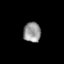
Tissue: lung
Cell type: Epithelial cells
Senescence score: 0.1719
Nuclear area (px): 343
Mean DAPI intensity: 149.184